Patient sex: F
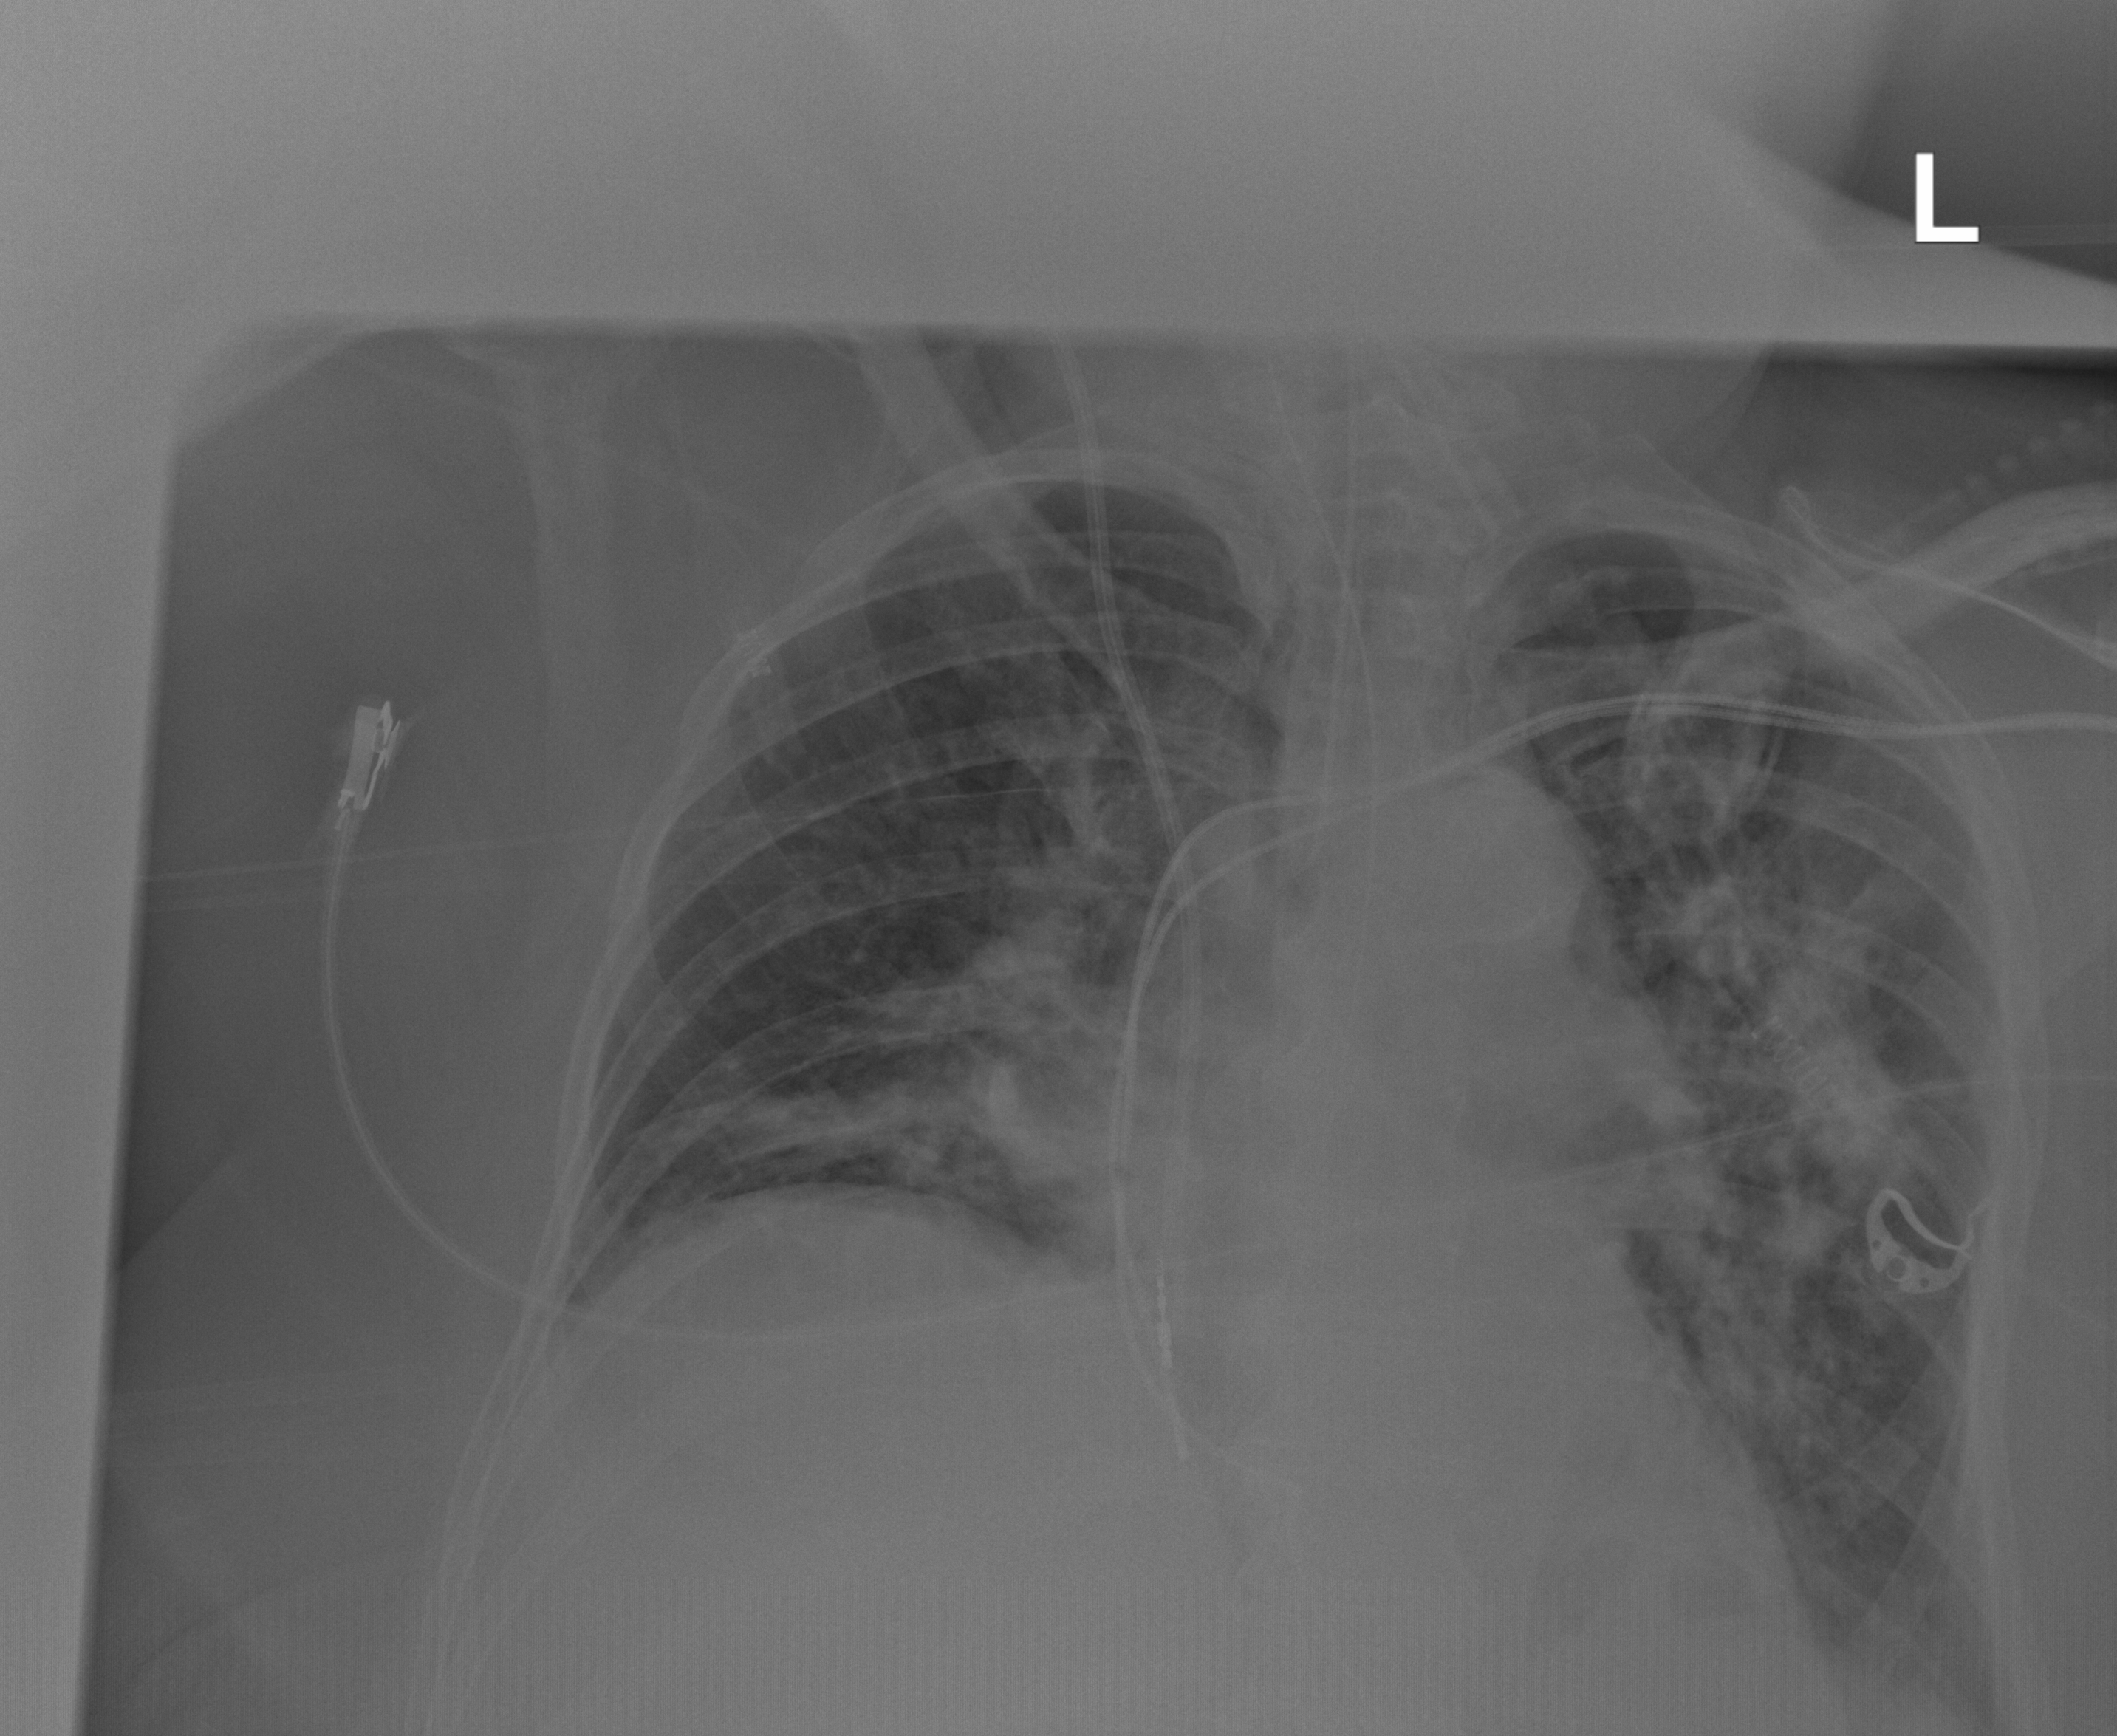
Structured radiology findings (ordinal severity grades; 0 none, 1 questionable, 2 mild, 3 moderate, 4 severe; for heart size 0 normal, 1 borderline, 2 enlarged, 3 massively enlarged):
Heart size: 2
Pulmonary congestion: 0
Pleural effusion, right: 0
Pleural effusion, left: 2
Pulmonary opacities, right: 2
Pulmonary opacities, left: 3
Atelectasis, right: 2
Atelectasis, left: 2